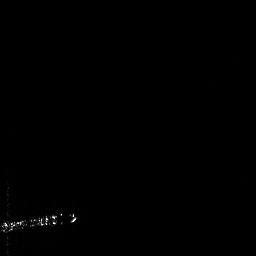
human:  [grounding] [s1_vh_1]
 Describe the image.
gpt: In the satellite image, there is  <ref>1 large ship </ref> <box>[[0, 69, 30, 99, 0]]</box> located at bottom left.